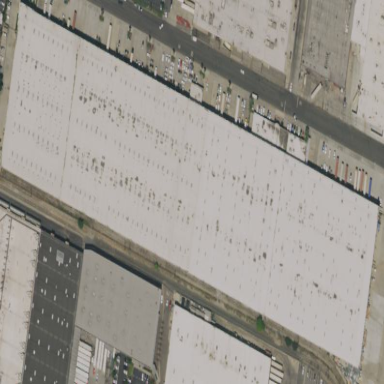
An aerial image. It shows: Warehouse.